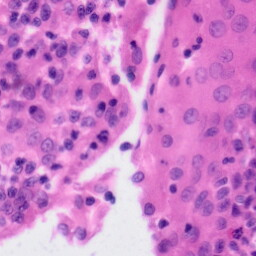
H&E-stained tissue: Tonsil